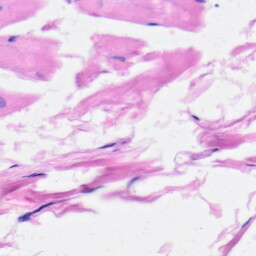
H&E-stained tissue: Heart